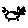
Label: cat